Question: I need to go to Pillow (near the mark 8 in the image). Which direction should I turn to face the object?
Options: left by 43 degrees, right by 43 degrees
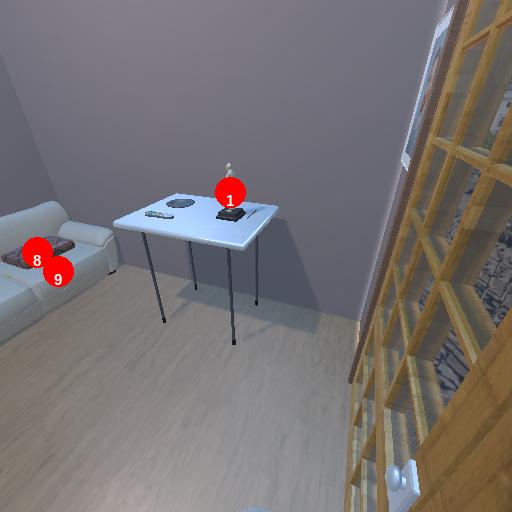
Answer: left by 43 degrees